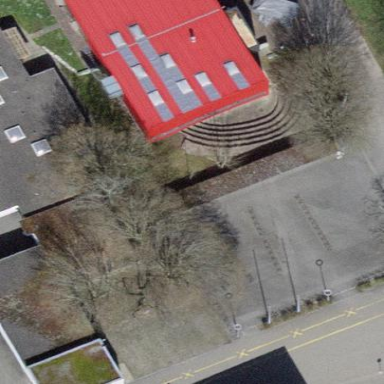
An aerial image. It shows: Bicycle parking facility.